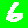
Digit: 6